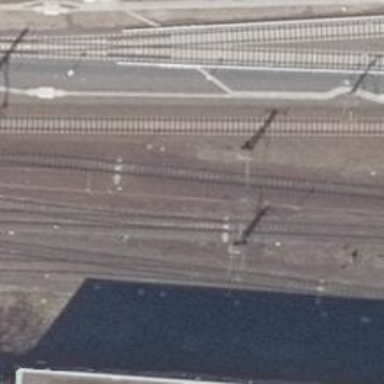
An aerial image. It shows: Railway signal.